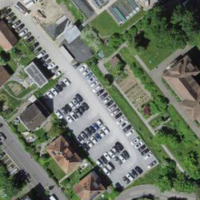
EUNIS habitat code: 54
Species observed at this site:
Campanula thyrsoides
Malva sylvestris
Tussilago farfara